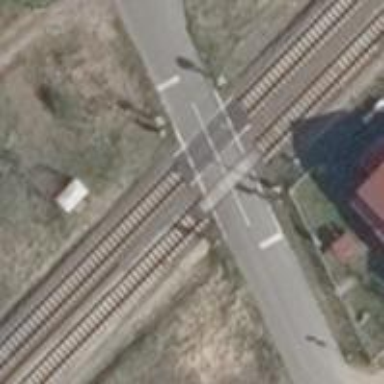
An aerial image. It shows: Level crossing with lights and saltire.